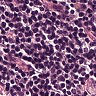
Metastatic tissue present: no